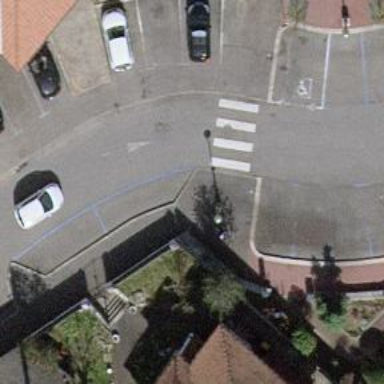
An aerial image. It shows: Uncontrolled zebra crossing on the road.